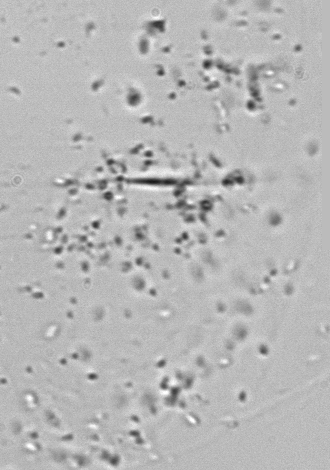
Label: Phaeocystis